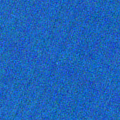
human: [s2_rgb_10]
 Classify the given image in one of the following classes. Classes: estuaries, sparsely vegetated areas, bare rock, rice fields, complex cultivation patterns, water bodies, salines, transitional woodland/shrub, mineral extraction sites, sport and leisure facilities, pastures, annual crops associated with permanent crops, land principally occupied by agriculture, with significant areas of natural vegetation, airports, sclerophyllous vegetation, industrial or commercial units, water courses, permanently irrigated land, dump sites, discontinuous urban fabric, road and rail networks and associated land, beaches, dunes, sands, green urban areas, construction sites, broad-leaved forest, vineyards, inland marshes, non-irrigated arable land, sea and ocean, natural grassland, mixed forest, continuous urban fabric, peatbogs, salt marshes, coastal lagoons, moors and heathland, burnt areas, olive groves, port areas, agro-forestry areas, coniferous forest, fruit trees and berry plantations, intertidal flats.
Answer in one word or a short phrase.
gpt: sea and ocean